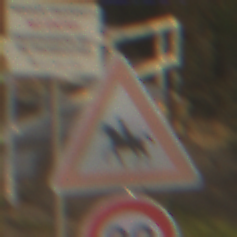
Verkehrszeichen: ReiterRechts
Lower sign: Geschwindigkeit20
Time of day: SunriseSunset
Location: Outdoor (Nature)
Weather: PartlyCloudy
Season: NotSpecified
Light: Natural